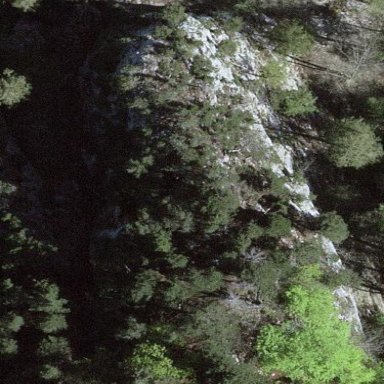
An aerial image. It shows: Landscape of bare rock.